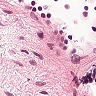
Metastatic tissue present: no